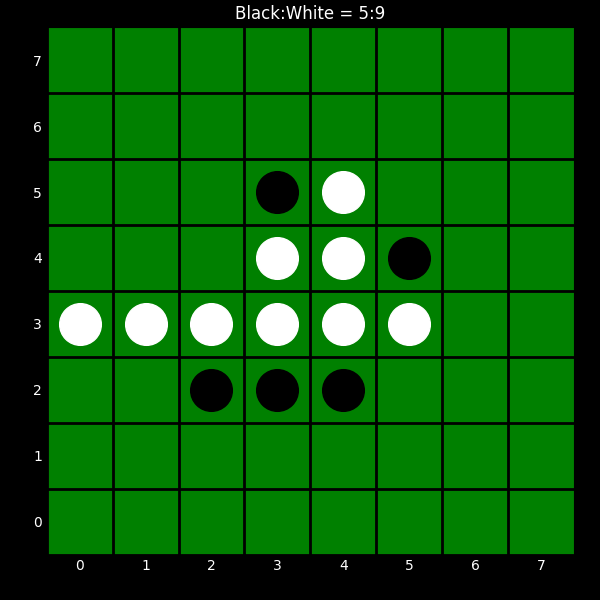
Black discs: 5
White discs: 9